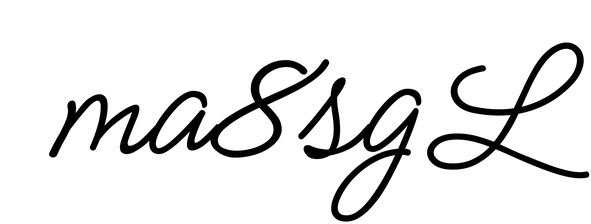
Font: MeowScript-Regular